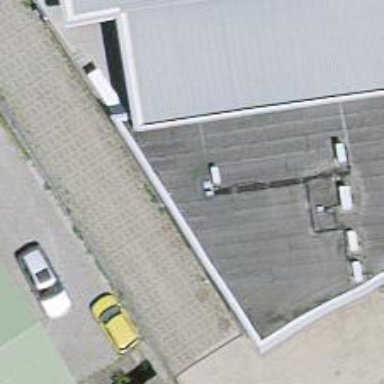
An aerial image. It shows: Toilets.